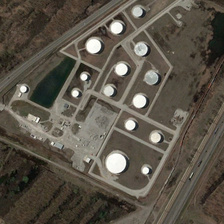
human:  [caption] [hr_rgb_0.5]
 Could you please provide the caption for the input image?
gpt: some storage tanks are surrounded by farmlands with plants .

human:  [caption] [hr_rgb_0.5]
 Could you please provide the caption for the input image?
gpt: some storage tanks are surrounded by farmlands with plants .

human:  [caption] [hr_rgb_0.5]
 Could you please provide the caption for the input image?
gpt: some storage tanks are surrounded by farmlands with plants .

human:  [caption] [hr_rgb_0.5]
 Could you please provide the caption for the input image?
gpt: some storage tanks are surrounded by farmlands with plants .

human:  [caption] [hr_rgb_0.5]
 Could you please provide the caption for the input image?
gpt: some storage tanks are surrounded by farmlands with plants .